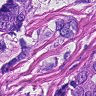
Metastatic tissue present: yes